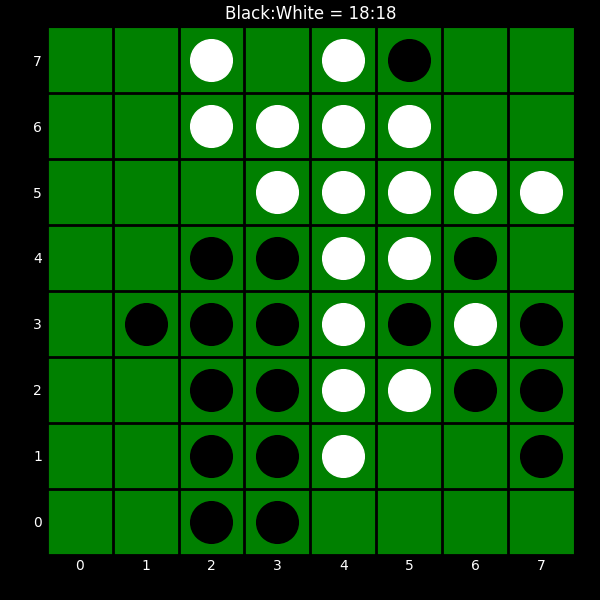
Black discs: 18
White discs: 18